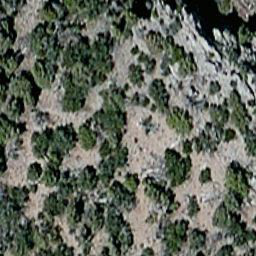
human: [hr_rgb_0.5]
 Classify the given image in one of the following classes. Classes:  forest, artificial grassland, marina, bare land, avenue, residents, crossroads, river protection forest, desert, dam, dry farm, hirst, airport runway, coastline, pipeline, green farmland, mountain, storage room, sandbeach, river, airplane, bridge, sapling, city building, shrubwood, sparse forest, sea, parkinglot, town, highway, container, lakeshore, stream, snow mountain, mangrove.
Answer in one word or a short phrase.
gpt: sparse forest